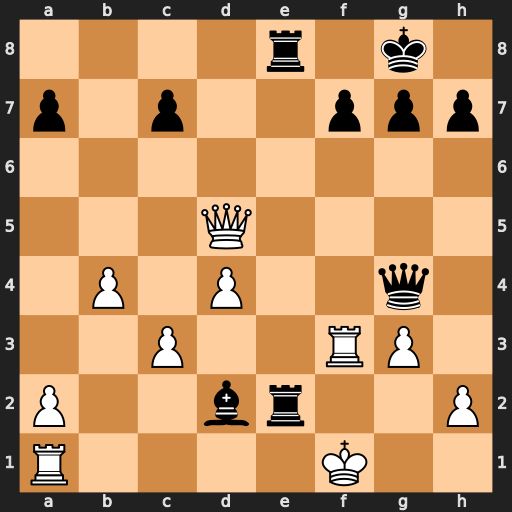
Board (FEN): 4r1k1/p1p2ppp/8/3Q4/1P1P2q1/2P2RP1/P2br2P/R4K2
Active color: w
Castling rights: -
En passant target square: -
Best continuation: Qxf7+ Kh8 Qf8+ Rxf8 Rxf8#